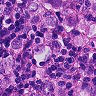
Metastatic tissue present: yes